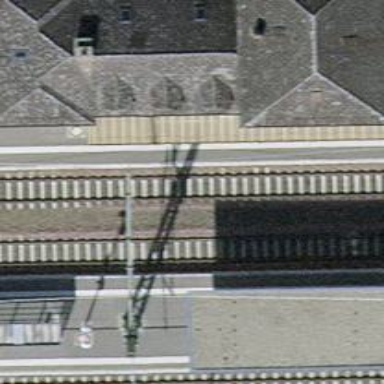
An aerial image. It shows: Stop position for public transport at railway stop.